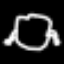
Label: frog